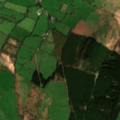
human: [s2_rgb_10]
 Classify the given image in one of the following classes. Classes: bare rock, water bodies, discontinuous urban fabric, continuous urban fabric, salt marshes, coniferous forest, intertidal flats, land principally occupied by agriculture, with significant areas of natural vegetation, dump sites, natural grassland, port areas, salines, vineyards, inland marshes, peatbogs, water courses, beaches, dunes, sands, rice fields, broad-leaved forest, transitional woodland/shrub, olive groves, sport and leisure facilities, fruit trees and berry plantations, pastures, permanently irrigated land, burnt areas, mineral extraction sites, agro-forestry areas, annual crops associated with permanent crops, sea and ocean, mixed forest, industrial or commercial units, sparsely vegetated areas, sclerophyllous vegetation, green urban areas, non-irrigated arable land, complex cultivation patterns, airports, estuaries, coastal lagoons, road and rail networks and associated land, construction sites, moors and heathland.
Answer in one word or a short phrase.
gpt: pastures, coniferous forest, peatbogs